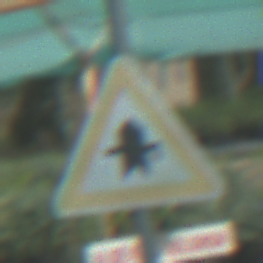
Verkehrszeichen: Vorfahrt
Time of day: MorningAfternoon
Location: Roofed (Special)
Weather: PartlyCloudy
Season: NotSpecified
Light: Natural